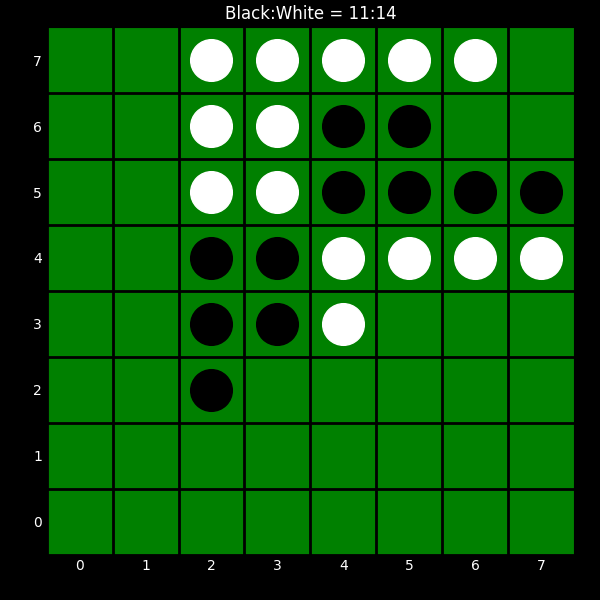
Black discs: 11
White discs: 14